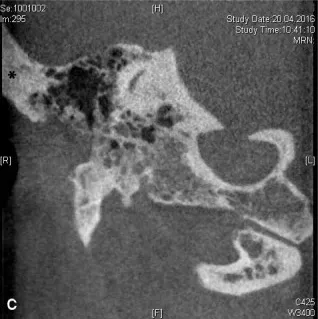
Preoperative cone beam computerized tomography (CBCT) imaging. C: Coronal section. Black asterisk indicating planned first cranial implant position.
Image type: radiology (ct)